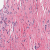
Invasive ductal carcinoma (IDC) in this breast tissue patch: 1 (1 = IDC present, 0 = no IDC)